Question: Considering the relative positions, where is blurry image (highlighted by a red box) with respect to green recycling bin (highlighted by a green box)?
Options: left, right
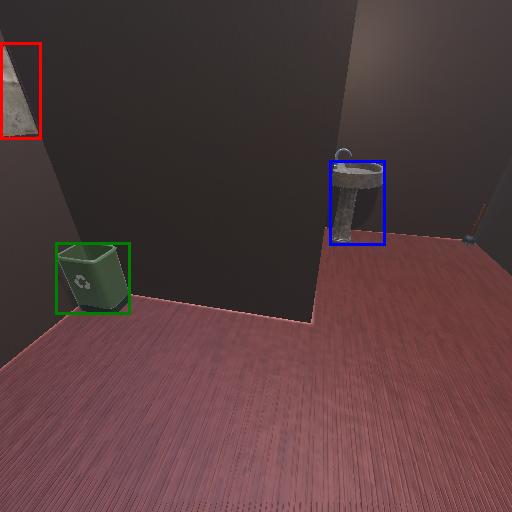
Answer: left